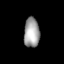
Tissue: lung
Cell type: Endothelial cells
Senescence score: 0.5484
Nuclear area (px): 453
Mean DAPI intensity: 160.309